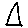
Label: triangle